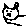
Label: cat